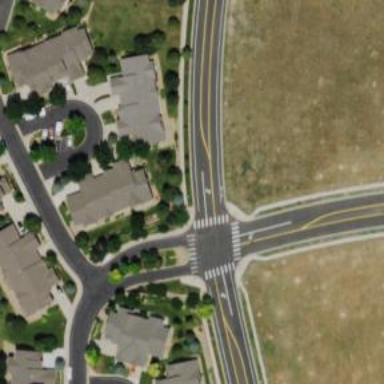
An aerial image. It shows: Marked crossing on footway.